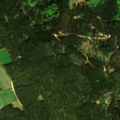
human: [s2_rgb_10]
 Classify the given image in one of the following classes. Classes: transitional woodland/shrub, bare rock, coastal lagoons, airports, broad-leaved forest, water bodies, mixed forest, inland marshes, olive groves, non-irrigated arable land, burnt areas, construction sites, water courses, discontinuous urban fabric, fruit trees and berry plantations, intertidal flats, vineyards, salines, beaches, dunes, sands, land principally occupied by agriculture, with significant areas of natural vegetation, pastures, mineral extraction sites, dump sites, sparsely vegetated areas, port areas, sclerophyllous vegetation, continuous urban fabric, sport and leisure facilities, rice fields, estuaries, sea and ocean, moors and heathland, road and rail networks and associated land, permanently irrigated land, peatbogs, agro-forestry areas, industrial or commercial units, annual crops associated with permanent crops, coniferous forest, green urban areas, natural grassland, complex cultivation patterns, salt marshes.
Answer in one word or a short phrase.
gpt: non-irrigated arable land, coniferous forest, mixed forest